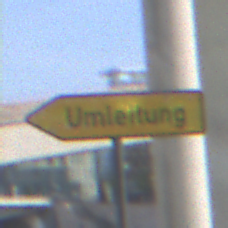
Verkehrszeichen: UmleitungswegweiserLinksweisend
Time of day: MorningAfternoon
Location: Outdoor (Urban)
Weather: PartlyCloudy
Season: NotSpecified
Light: Natural